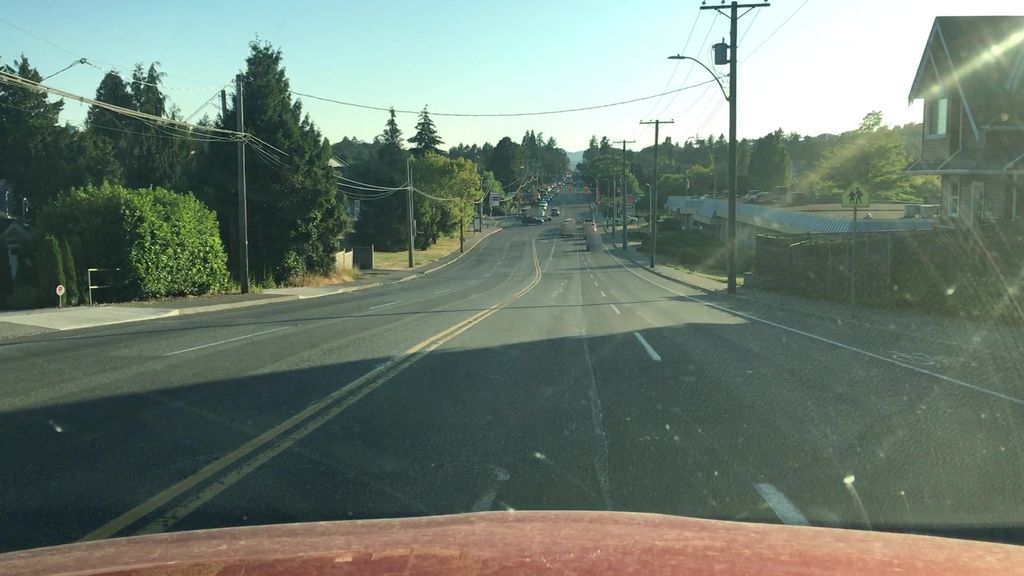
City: victoria